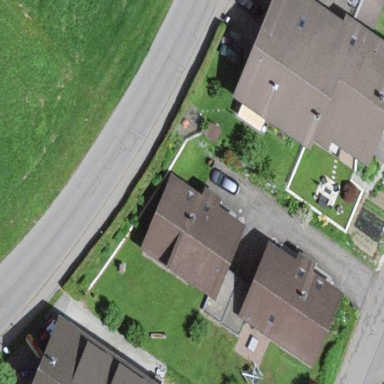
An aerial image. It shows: Simple and straightforward house.